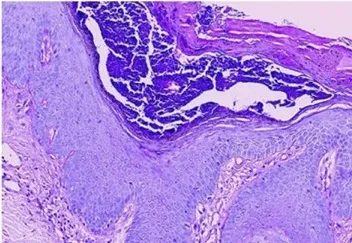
Patient's liver biopsy and skin histological findings. (d) Skin pathology of the patient showed hyperkeratosis, fusion keratosis imperfect, subcortical pustules, "psoriasis-like" hyperplasia of the epidermis, and different amounts of lymphocyte infiltration in the superficial dermis.
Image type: pathology (h&e)